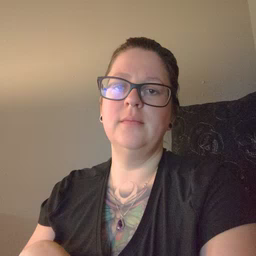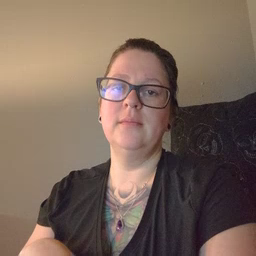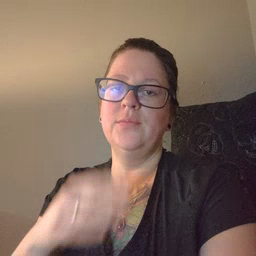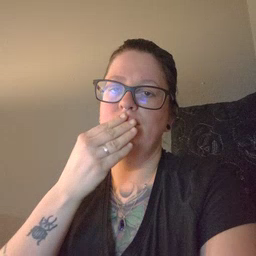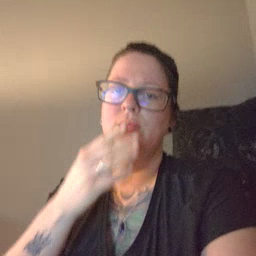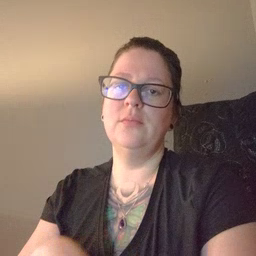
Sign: food